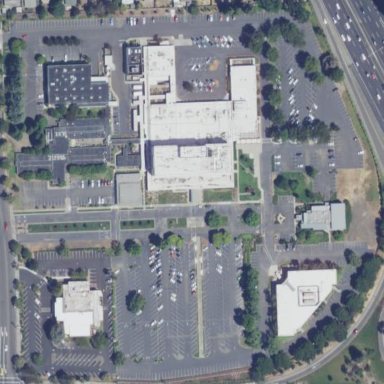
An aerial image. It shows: Healthcare facility identified as hospital.